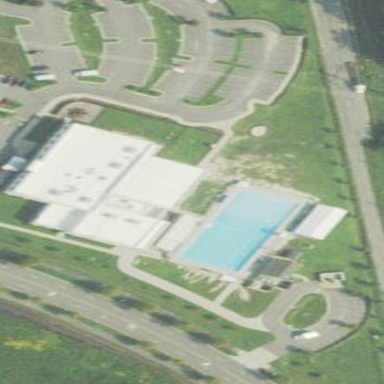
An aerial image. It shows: Sports centre building.